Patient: sex F, age 71
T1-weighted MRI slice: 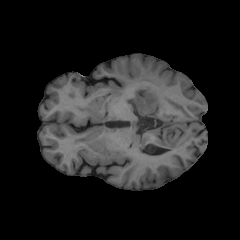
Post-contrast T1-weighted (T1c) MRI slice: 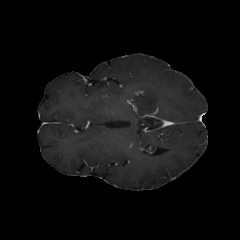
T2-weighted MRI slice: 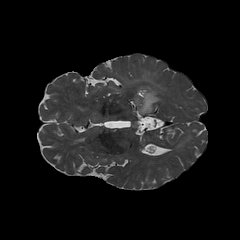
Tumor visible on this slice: yes
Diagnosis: Astrocytoma, IDH-mutant
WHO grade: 2